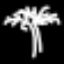
Label: palm tree